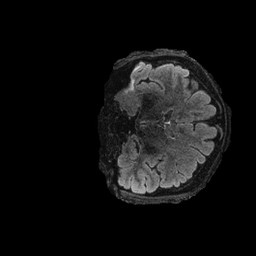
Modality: FLAIR
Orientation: coronal
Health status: ill
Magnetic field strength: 3 T